Question: I'm trying to develop a timeline like facebooks one on below.

You see, I have a ViewPager to navigate user between "Fragments" like feed, profile, about etc..
I have "main.xml" which has just viewpager on it like this;
'''
<android.support.v4.view.ViewPager
xmlns:android="http://schemas.android.com/apk/res/android"
android:id="@+id/pager"
android:layout_width="match_parent"
android:layout_height="match_parent">
</android.support.v4.view.ViewPager>
'''
and also I have fragmenta.xml, fragmentb.xml, fragmentc.xml.
Lets inspect on fragmenta.xml, inside of it, I put;
'''
<FrameLayout xmlns:android="http://schemas.android.com/apk/res/android"
xmlns:tools="http://schemas.android.com/tools"
android:layout_width="match_parent"
android:layout_height="match_parent"
android:background="#FFCC00"
tools:context=".FragmentA" >
<ListView
android:id="@+id/listView1"
android:layout_width="match_parent"
android:layout_height="wrap_content"
android:layout_alignParentTop="true"
android:layout_alignParentLeft="true">
</ListView>
</FrameLayout>
'''
And made singlerow.xml to create that boxes into a timeline like this;
'''
<?xml version="1.0" encoding="utf-8"?>
<LinearLayout
xmlns:android="http://schemas.android.com/apk/res/android"
android:layout_width="fill_parent"
android:layout_height="wrap_content"
android:orientation="vertical"
android:background="#e67e22"
android:layout_margin=" 5dp">
<ImageView
android:layout_marginTop="5dp"
android:layout_marginBottom="0dp"
android:layout_marginLeft="5dp"
android:layout_marginRight="5dp"
android:id="@+id/imageView1"
android:layout_width="match_parent"
android:layout_height="wrap_content"
android:src="@drawable/s1" />
<LinearLayout
android:layout_width="fill_parent"
android:layout_height="wrap_content"
android:orientation="horizontal"
android:weightSum="1">
<TextView
android:id="@+id/textView"
android:layout_width="wrap_content"
android:layout_height="wrap_content"
android:layout_weight="0.5"
android:layout_gravity="left"
android:textAlignment="gravity"
android:text="16 likes"/>
<TextView
android:id="@+id/textView1"
android:layout_width="wrap_content"
android:layout_height="wrap_content"
android:layout_weight="0.5"
android:layout_gravity="right"
android:textAlignment="gravity"
android:text="43mins ago"/>
</LinearLayout>
<LinearLayout
android:layout_width="fill_parent"
android:layout_height="wrap_content"
android:orientation="horizontal"
android:weightSum="1">
<Button
android:id="@+id/button1"
android:layout_width="wrap_content"
android:layout_height="wrap_content"
android:layout_weight="0.5"
android:layout_gravity="left"
android:textAlignment="gravity"
android:text="Like" />
<Button
android:id="@+id/button2"
android:layout_width="wrap_content"
android:layout_height="wrap_content"
android:layout_weight="0.5"
android:layout_gravity="right"
android:textAlignment="gravity"
android:text="Share"/>
</LinearLayout>
</LinearLayout>
'''
I made it worked with just one static box. But when I try to run this structure I get an error on debug mode
"Source not found
EDIT SOURCE LOOKUP PATH"
After I tried to put my adapter and other stuffs about listview into fragmentA.java like this;
'''
import android.content.Context;
import android.content.res.Resources;
import android.os.Bundle;
import android.support.v4.app.Fragment;
import android.view.LayoutInflater;
import android.view.View;
import android.view.View.OnCreateContextMenuListener;
import android.view.ViewGroup;
import android.widget.ArrayAdapter;
import android.widget.ImageView;
import android.widget.ListView;
import android.widget.TextView;
public class FragmentA extends Fragment {
ListView list;
String[] sLikes;
String[] sTimes;
int[] images={R.drawable.p1, R.drawable.p2,R.drawable.p3};
@Override
public View onCreateView(LayoutInflater inflater, ViewGroup container, Bundle savedInstanceState) {
return inflater.inflate(R.layout.fragment_a,container,false);
Resources res = getResources();
sLikes=res.getStringArray(R.array.likes);
sTimes=res.getStringArray(R.array.times);
list = (ListView) findViewById(R.id.listView1);
sAdapter adapter = new sAdapter(this, sLikes, images, sTimes);
list.setAdapter(adapter);
}
class sAdapter extends ArrayAdapter<String>
{
Context context;
int[] images;
String[] likesArray;
String[] timesArray;
sAdapter(Context c,String[] likes, int imgs[], String[] tms)
{
super(c,R.layout.singlerow,R.id.textView2,likes);
this.context=c;
this.images=imgs;
this.likesArray=likes;
this.timesArray=tms;
}
@Override
public View getView(int position, View convertView, ViewGroup parent) {
//converting to java object
LayoutInflater inflater= (LayoutInflater) context.getSystemService(Context.LAYOUT_INFLATER_SERVICE);
View row=inflater.inflate(R.layout.singlerow,parent,false);
ImageView myImage= (ImageView) row.findViewById(R.id.imageView1);
TextView myLikes = (TextView) row.findViewById(R.id.textView);
TextView myTimes = (TextView) row.findViewById(R.id.textView1);
myImage.setImageResource(images[position]);
myLikes.setText(likesArray[position]);
myTimes.setText(timesArray[position]);
return row;
}
}
}
'''
But in here,
'''
list = (ListView) findViewById(R.id.listView1);
CapsAdapter adapter = new CapsAdapter(this, capsLikes, images, capsTimes);
'''
'findViewById' and new 'CapsAdapter' in underlined with red..
What am I missing here. I should not touch inside of 'FragmentA.java' ? I will create another java document ? Please help me about this.
-I created SingleRow/Bow structure,
-I created Fragments / putted adapter etc inside of it,
-I pulled them into mainactivity.java document..
Can anyone help me about this ? Thank you.
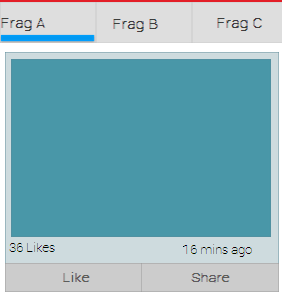
Answer: First of all your Debug Console Error, you can find a solution in the comments on this answer: <URL>.
Then, the "red underline", it is because 'Fragment's are not build like 'Activity'. You should read this article: <URL>. There is an example to see that in your Fragment, you must to do the following:
'''
@Override
public View onCreateView(LayoutInflater inflater, ViewGroup container, Bundle savedInstanceState) {
// select an layout to inflate
View view = inflater.inflate(R.layout.fragment_a,container,false);
Resources res = getResources();
sLikes=res.getStringArray(R.array.likes);
sTimes=res.getStringArray(R.array.times);
// call the views with this layout
list = (ListView) view.findViewById(R.id.listView1);
// you see, you need to find the view with "view.find..."
sAdapter adapter = new sAdapter(getActivity(), sLikes, images, sTimes);
list.setAdapter(adapter);
// return the view
return view;
}
'''
Also "new CapsAdapter is underline red too", because you need to attach a Context to your adapter. = is a context, but it's not applicable for a fragment. You need to find the Context which is:
'''
// Get the Context in Activity
MainActivity.this or this
// Get the Context from Fragments
getActivity()
getApplicationContext()
'''
Finally, you can make your adapter in other file, if there are several 'Class' which create a 'ListView' with the same adapter.
Hope this helps.
---
For example, to make and set a listview to an adapter, you do the following:
'''
// declare the Adapter
MyAdapter adapter = new MyAdapter(
this, // to attach the adapter to a context, an activity
MyFirstItem, // an item (string...)
MySecondItem, // an other (image...)
MyOtherItem // and another...
); // end of my adapter
'''
In the adapter, you specify the nature of it:
'''
// this method says:
// "hello, i'm an adapter and I am made with..."
sAdapter(
Context c, // "..a context.." (an attachment)
String[] MyFirstItem, // "..a first item which is a string array.."
int MySecondItem[], // "..a second, an image.."
String[] MyOtherItem // etc
)
'''
To works, you should "attach" the adapter to "where it's building" => the Activity => the Context. And to declare the context, you have the following example:
1. NameOfActivity.this or this, example: to quit an activity, you do MainActivity.this.finish(); or this.finish()
2. getActivity(), example: same as above, but this time you do getActivity().finish(); if your are not IN the Activity class.
3. getApplicationContext(): to change a little, you want to make a Toast from a fragment, you should do: Toast.makeText(getApplicationContext(), "I'm in a Fragment...", Toast.LENGTH_LONG).show();
Hope it's more understandable.